Interaction volume radius: 5 \u00c5
Interaction volume height: 15 \u00c5
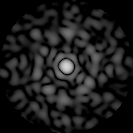
Disorder parameter: 0.7891